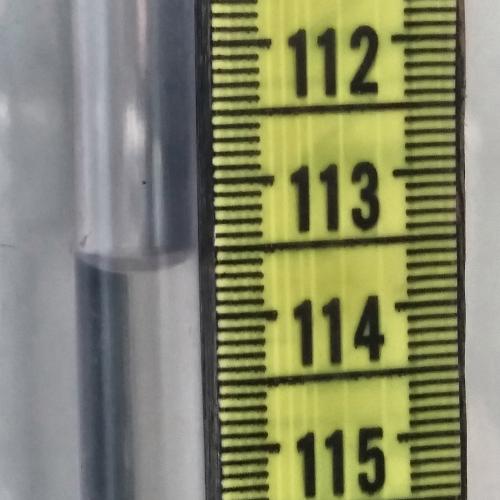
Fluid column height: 113.6 cm